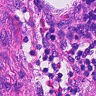
Metastatic tissue present: no